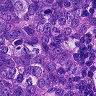
Metastatic tissue present: yes